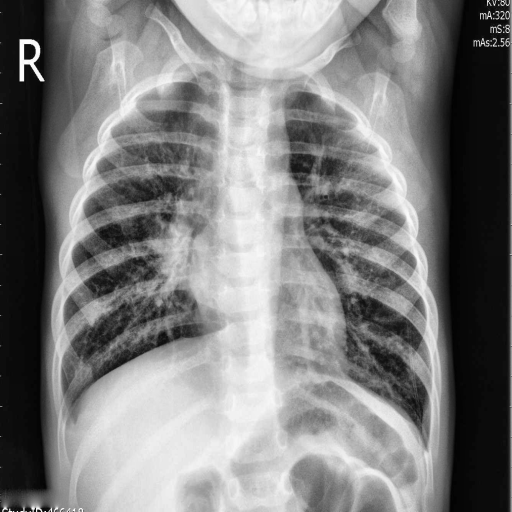
Finding: PNEUMONIA